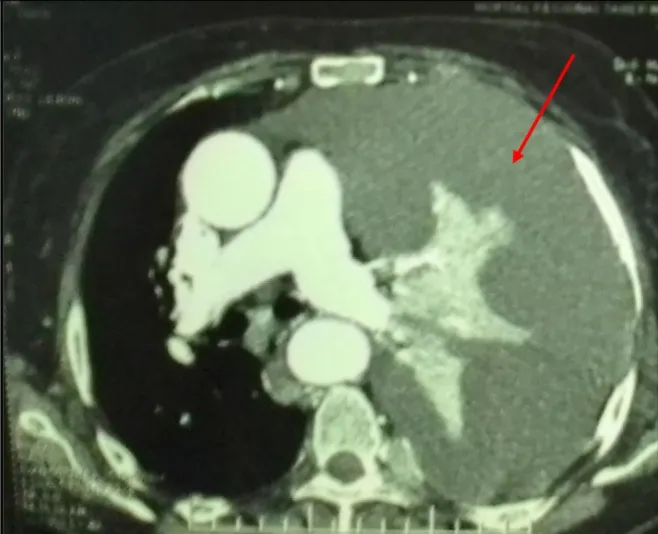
A mediastinal chest CT section revealing a massive pleural effusion in the left side (red arrows).
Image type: radiology (ct)